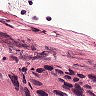
Metastatic tissue present: yes